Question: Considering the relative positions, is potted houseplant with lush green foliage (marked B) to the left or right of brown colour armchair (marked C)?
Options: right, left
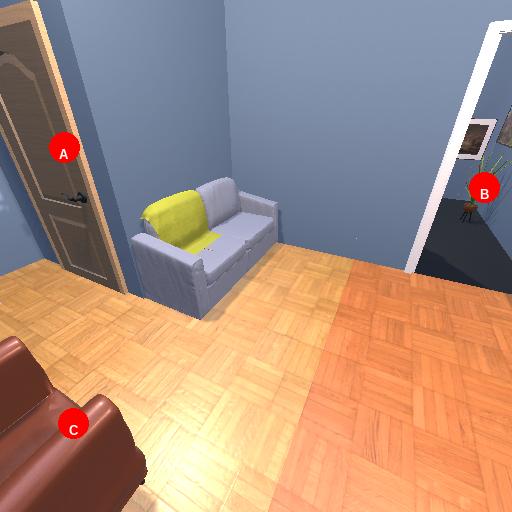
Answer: right